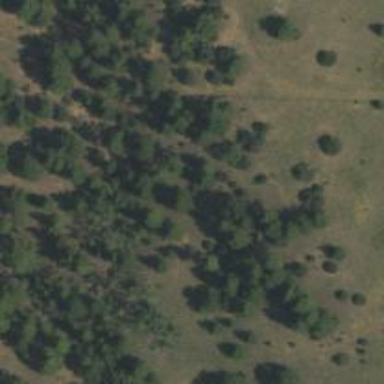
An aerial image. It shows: Woodland filled with evergreen needle-leaved trees.